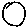
Label: circle